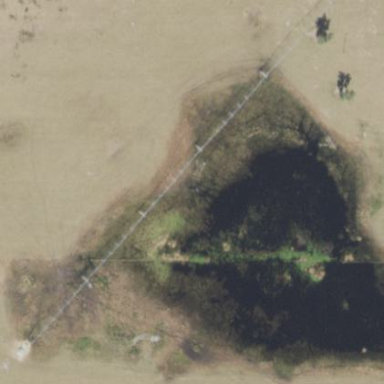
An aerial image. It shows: Wetland area characterized by wet meadow.